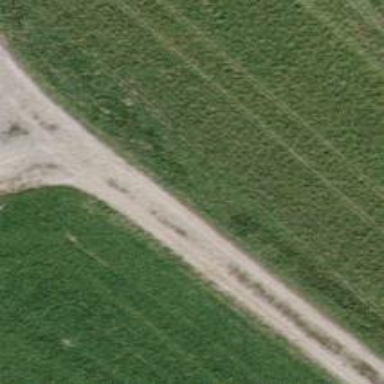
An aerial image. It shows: Compacted track with grade2 level.